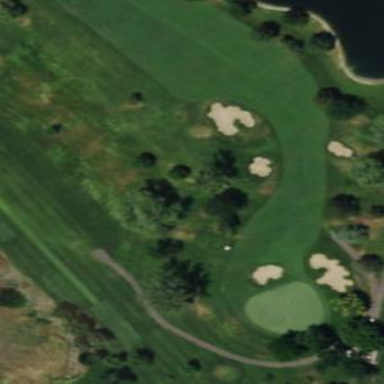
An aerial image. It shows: Golf fairway surrounded by grass.